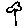
Label: flower